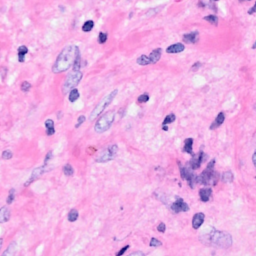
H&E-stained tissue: Breast